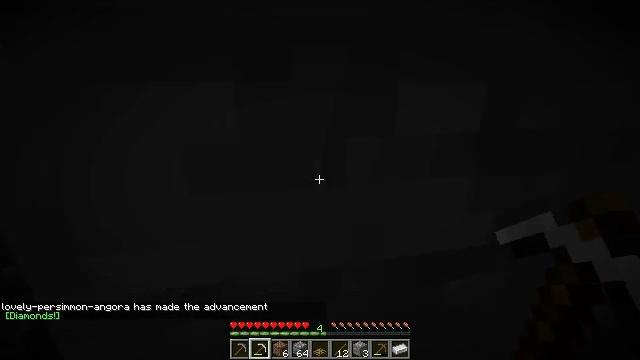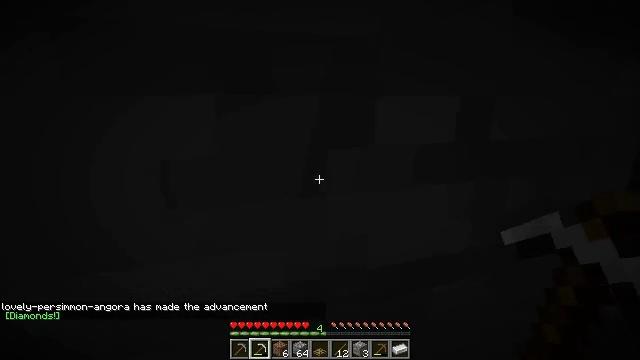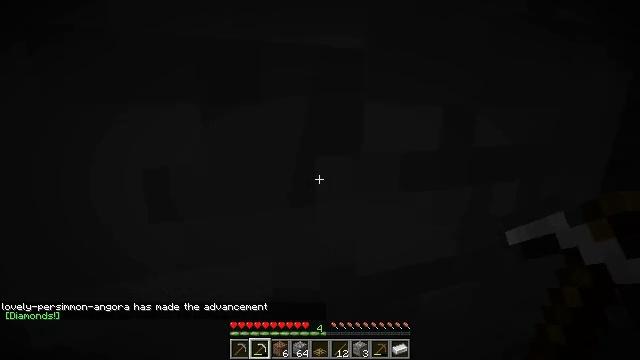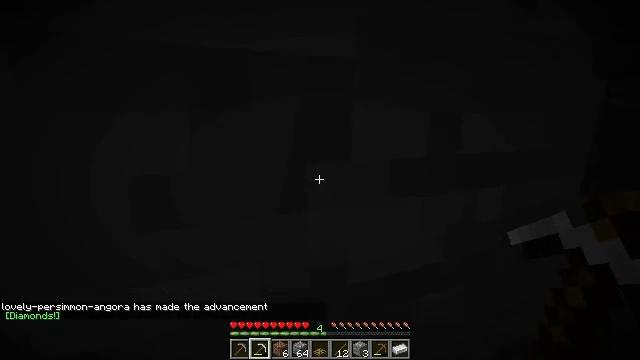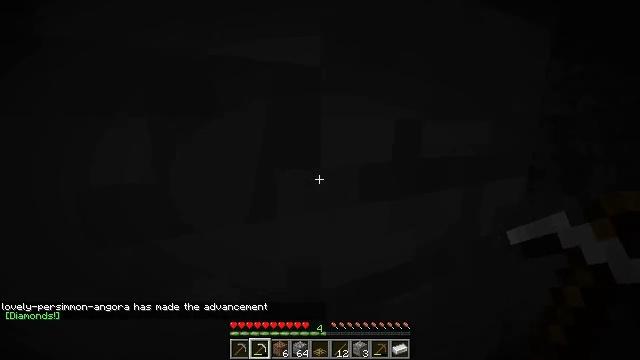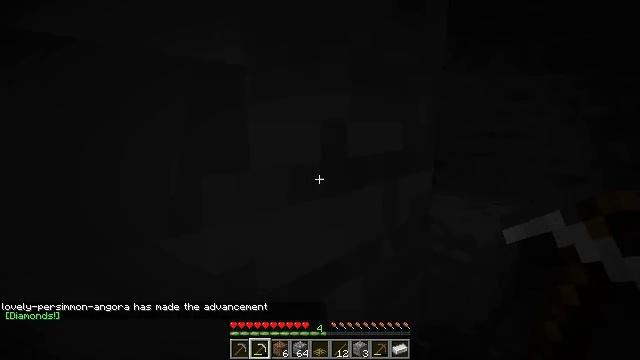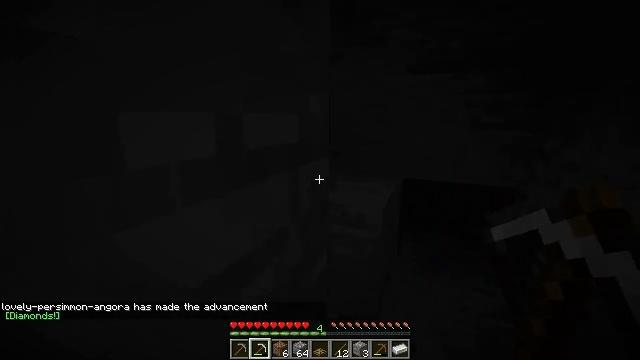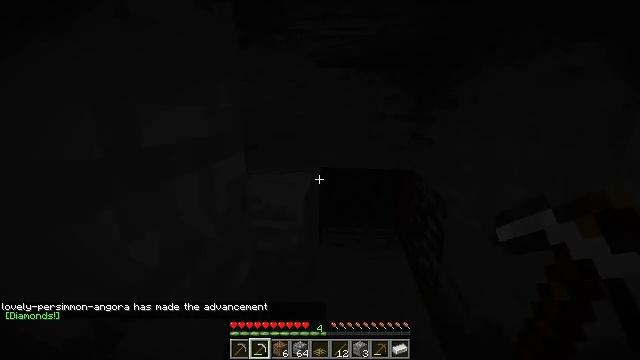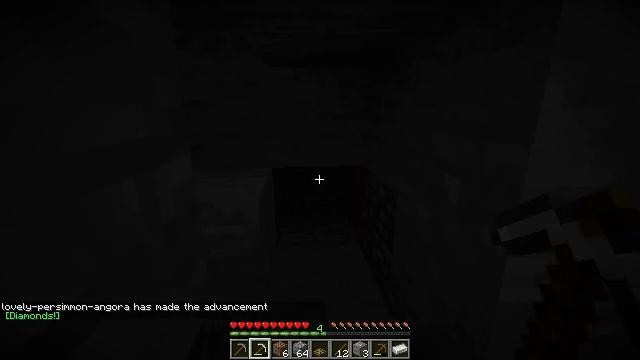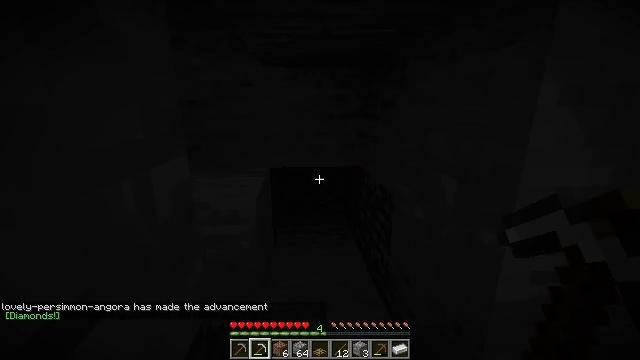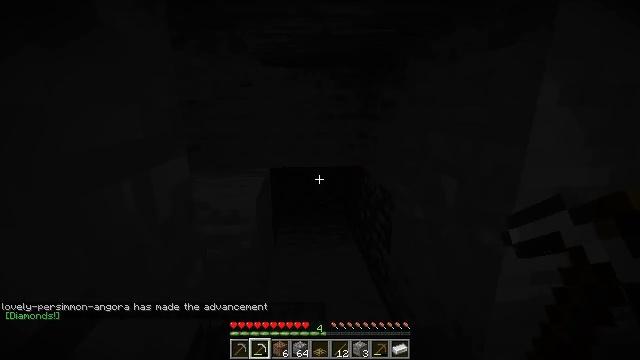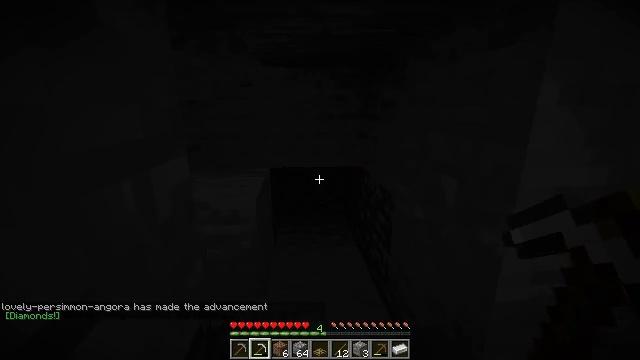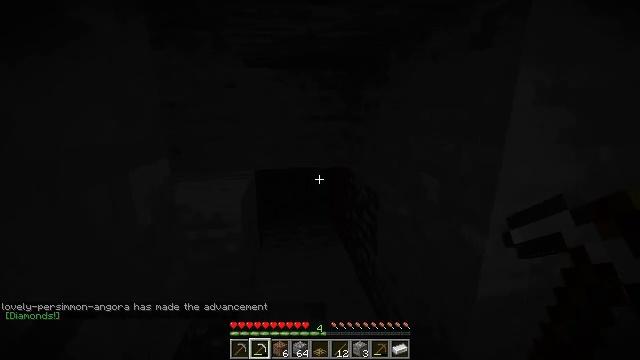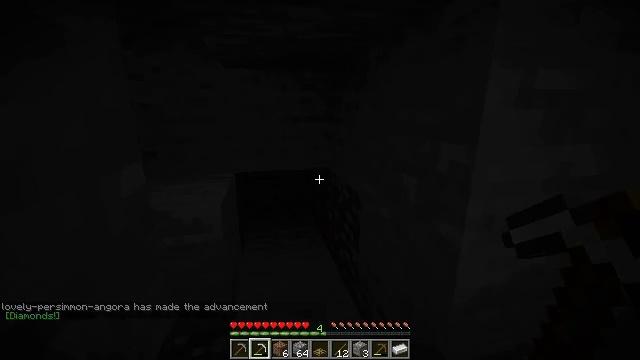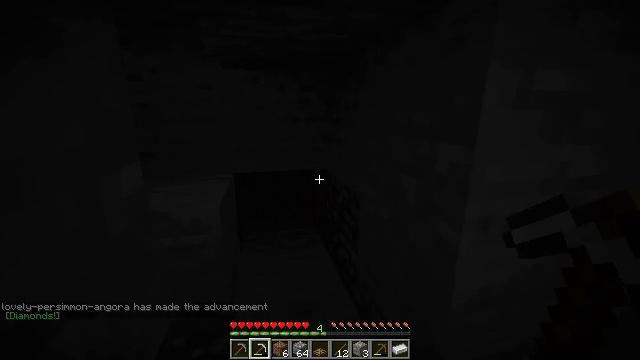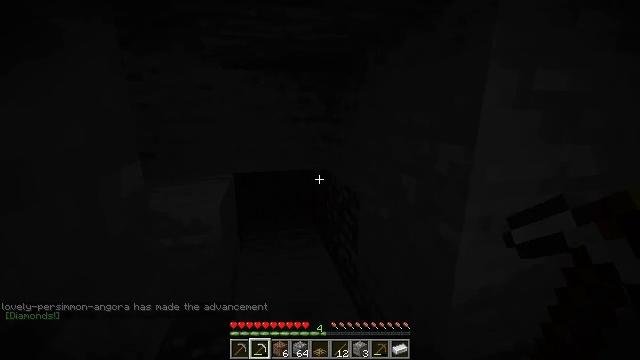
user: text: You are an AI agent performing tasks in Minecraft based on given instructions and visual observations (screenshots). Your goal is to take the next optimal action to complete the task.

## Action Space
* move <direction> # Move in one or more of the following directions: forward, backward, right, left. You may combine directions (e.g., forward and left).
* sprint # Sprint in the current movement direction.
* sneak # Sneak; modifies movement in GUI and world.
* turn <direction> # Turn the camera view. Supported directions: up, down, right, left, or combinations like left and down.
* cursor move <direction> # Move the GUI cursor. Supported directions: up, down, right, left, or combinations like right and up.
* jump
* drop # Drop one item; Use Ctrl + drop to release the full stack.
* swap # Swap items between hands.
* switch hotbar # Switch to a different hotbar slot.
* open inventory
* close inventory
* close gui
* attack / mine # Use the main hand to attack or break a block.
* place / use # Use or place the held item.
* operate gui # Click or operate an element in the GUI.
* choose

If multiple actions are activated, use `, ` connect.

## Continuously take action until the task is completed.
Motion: motion action
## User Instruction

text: Attack the oak trapdoor to recycle it.
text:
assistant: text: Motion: turn right and up
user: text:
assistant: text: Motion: turn right and up
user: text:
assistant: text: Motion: turn right and up
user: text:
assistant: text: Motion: turn right and up
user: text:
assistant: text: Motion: turn right
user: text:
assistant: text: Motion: turn right and down
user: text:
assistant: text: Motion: turn right and down
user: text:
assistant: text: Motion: turn right
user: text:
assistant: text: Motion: no_op
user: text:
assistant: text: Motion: no_op
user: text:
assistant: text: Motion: no_op
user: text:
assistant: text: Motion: turn right
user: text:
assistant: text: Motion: turn right
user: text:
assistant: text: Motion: no_op
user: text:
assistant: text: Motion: no_op
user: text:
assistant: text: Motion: no_op
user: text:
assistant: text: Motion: no_op
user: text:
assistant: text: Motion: no_op
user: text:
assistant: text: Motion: no_op
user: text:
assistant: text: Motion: no_op
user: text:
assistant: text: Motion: move back
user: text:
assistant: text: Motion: move back
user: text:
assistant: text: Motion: move back
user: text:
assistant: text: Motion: move back
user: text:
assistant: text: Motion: move back
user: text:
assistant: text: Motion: no_op
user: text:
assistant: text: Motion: turn left and up
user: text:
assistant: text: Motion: turn left and up
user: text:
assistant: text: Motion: turn left and up
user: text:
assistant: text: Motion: turn left and up